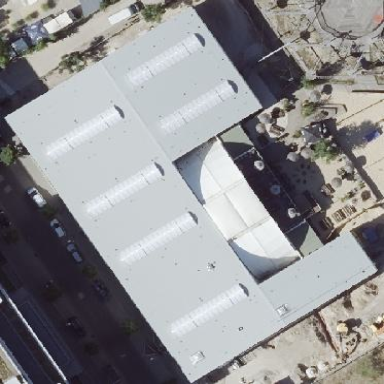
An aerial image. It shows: Sports hall building.